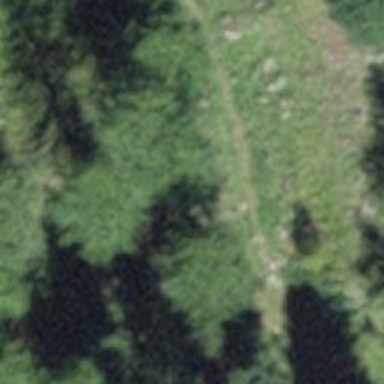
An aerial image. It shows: Well-groomed intermediate Nordic skiing trail suitable for classic and skating techniques.